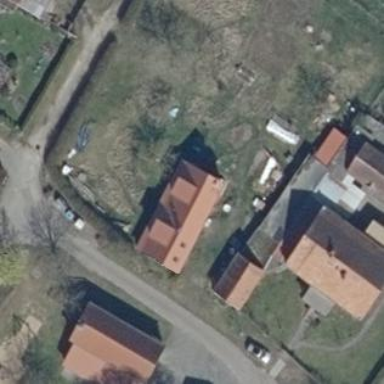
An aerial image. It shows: Simple and straightforward house.